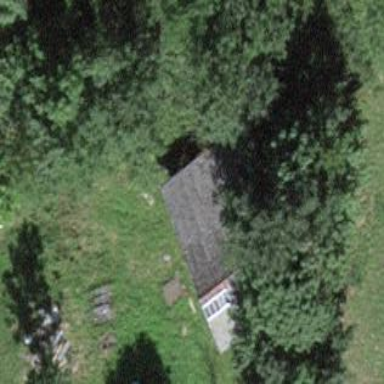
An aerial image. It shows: Barn.